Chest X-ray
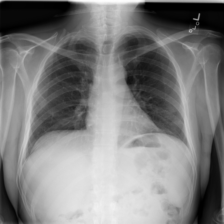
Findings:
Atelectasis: negative
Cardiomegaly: negative
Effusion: negative
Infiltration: negative
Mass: negative
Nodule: negative
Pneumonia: negative
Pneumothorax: negative
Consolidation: negative
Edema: negative
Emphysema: negative
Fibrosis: negative
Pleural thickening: negative
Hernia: negative